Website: crate-barrel
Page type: newsletter-management
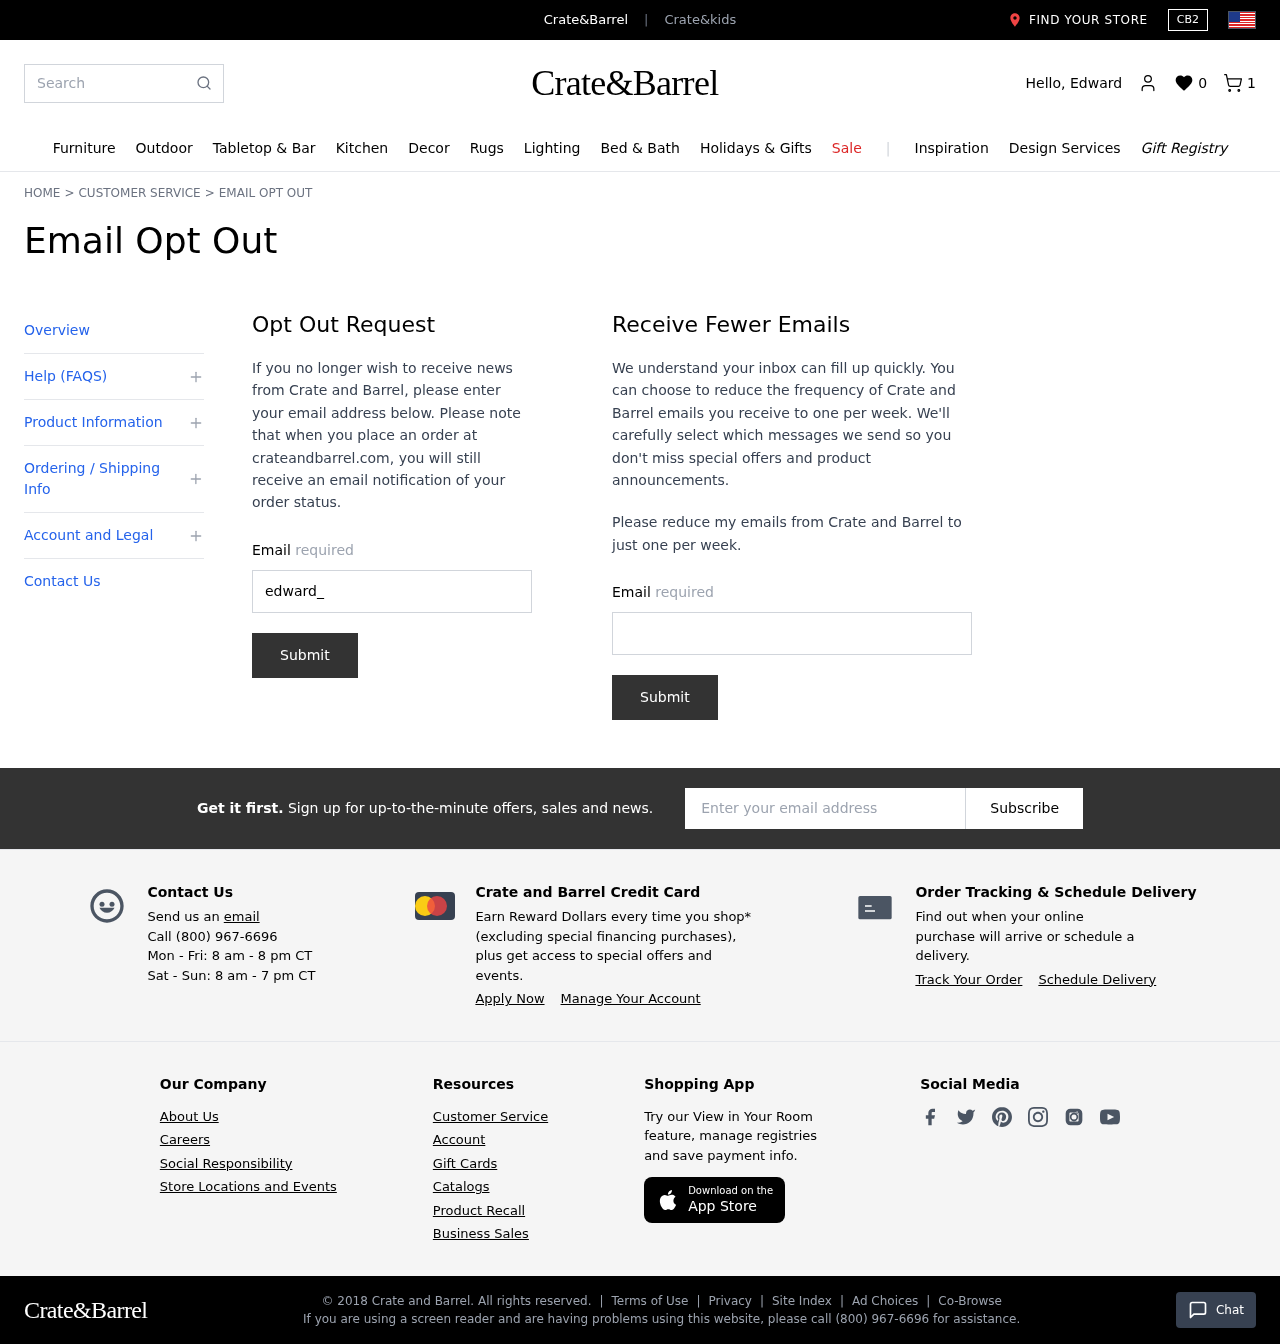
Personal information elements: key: PII_EMAIL
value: edward_collins@gmail.com
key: PII_EMAIL2
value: edward_collins@gmail.com
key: PII_EMAIL3
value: edward_collins@gmail.com
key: PII_FIRSTNAME
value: Edward
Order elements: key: ORDER_NUM_ITEMS
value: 1
Search elements: key: HEADER_SEARCH
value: Search
Other elements: key: WISHLIST_COUNT
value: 0